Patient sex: F
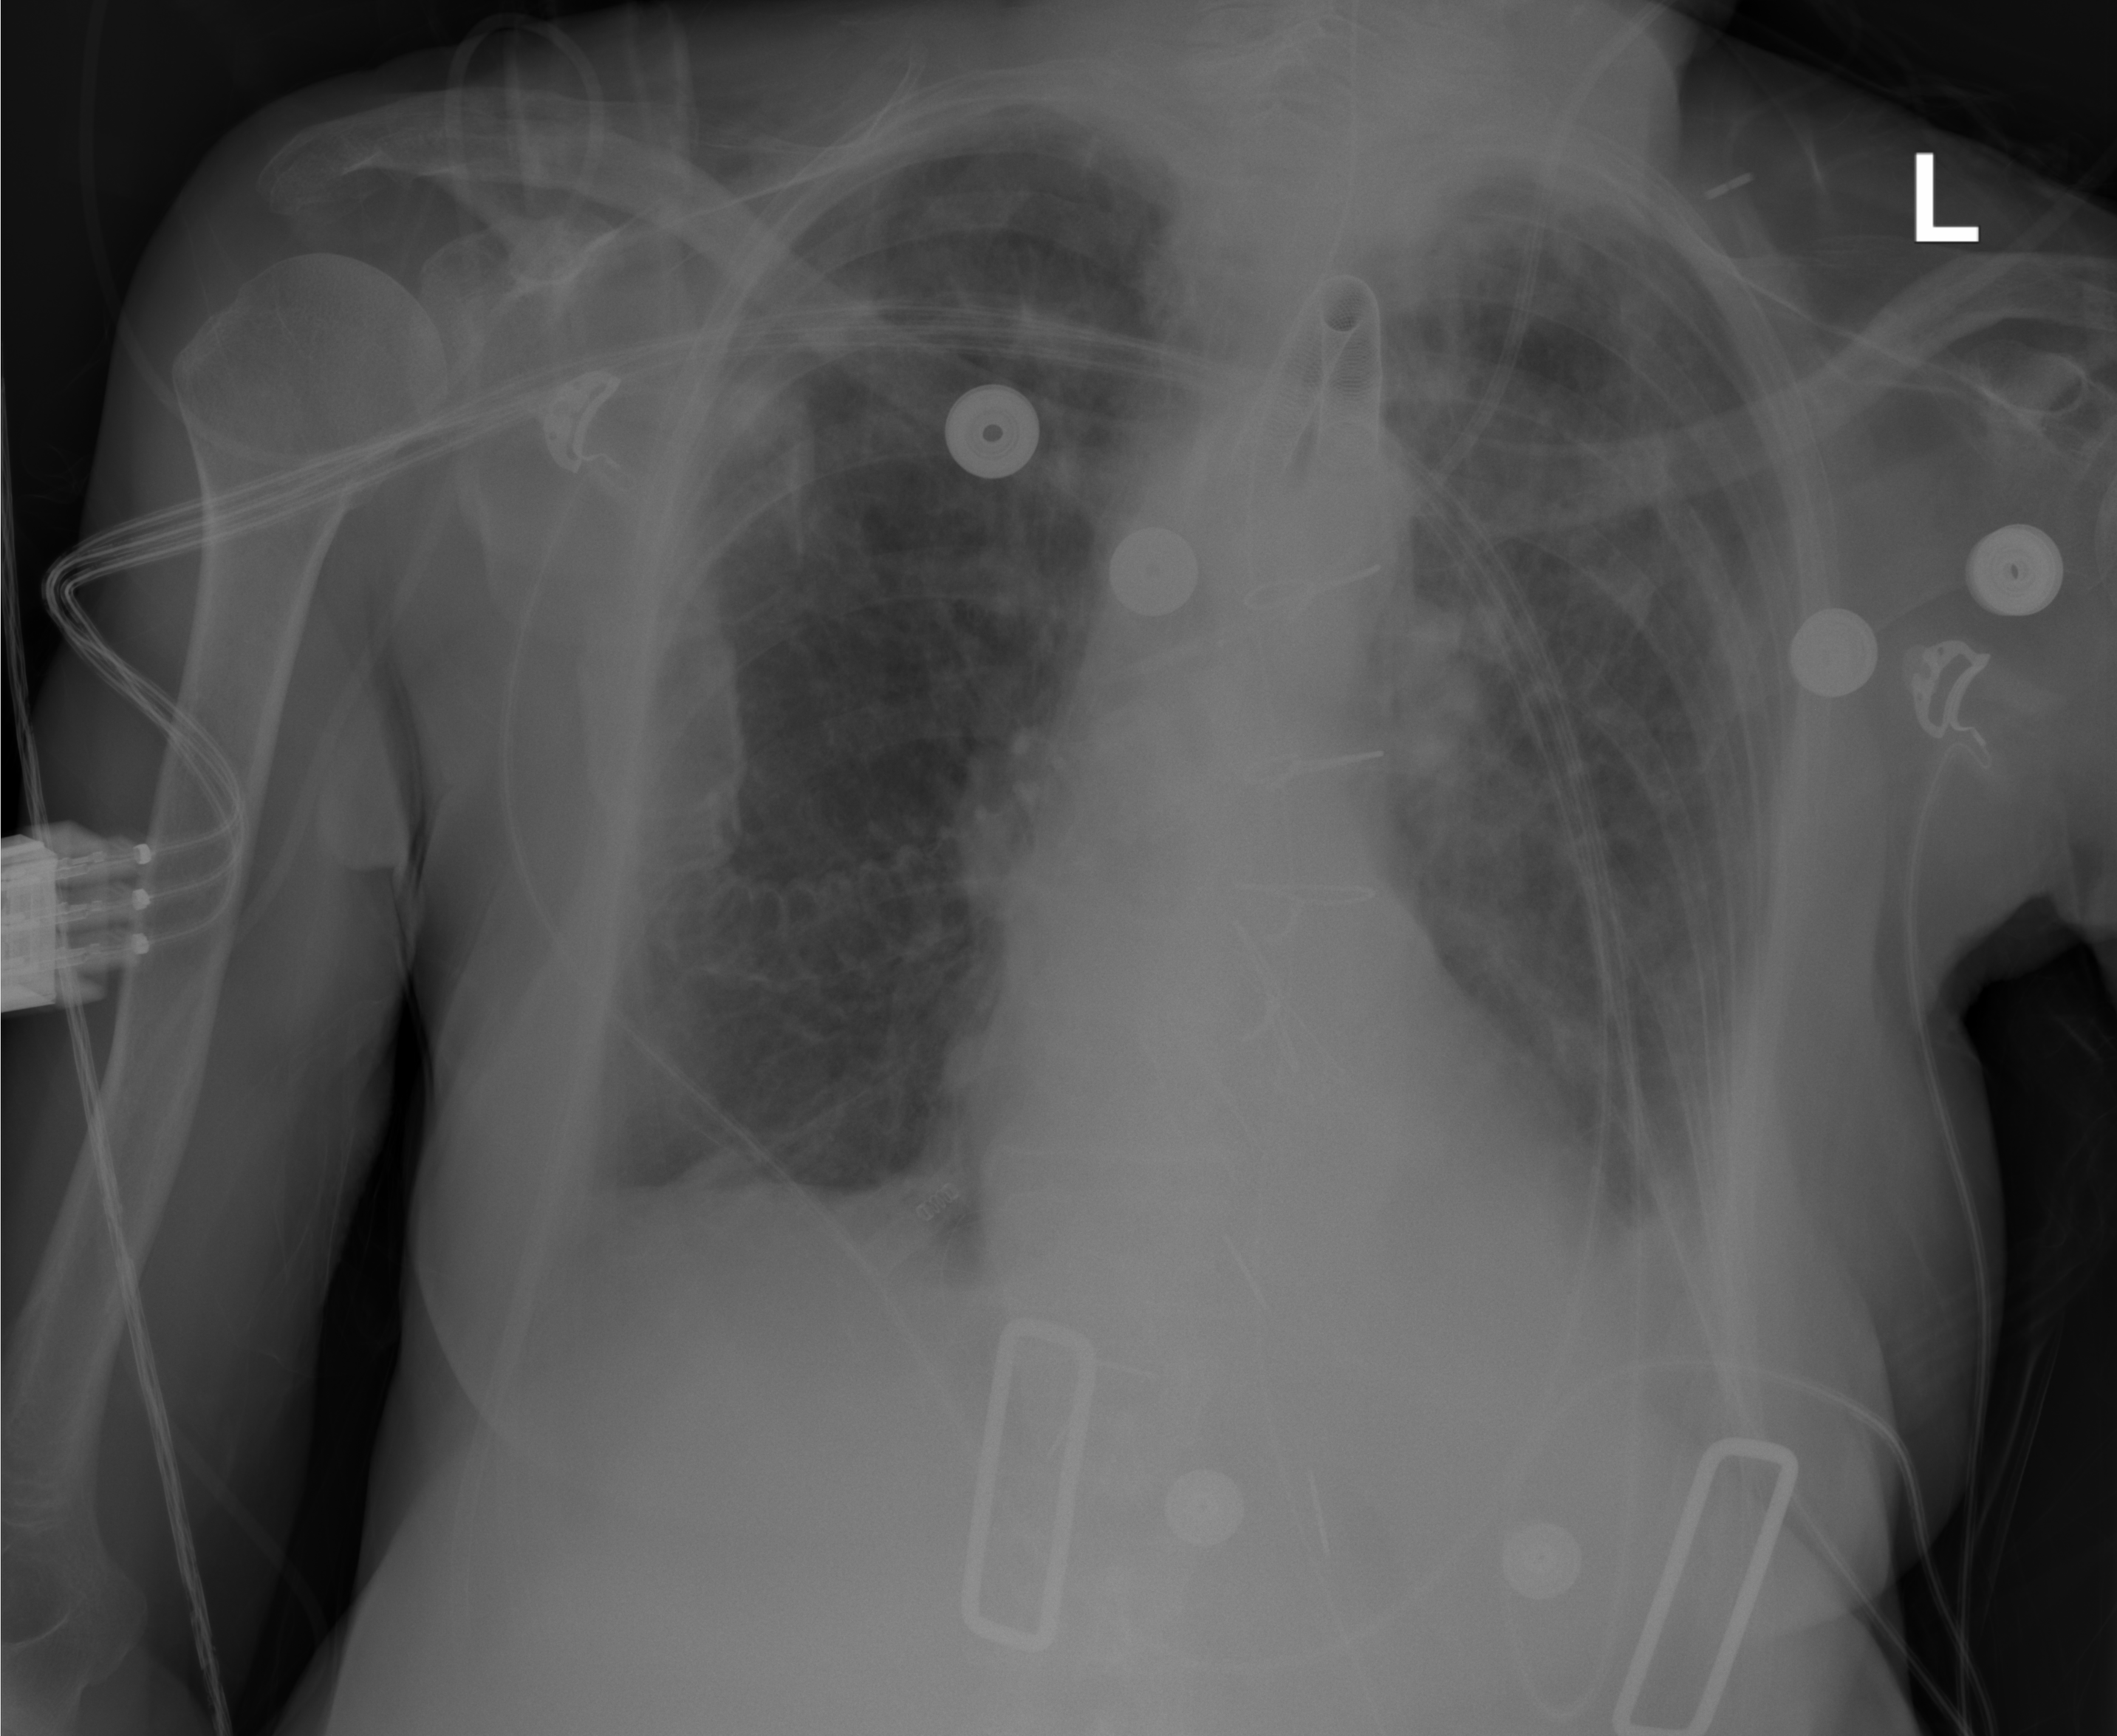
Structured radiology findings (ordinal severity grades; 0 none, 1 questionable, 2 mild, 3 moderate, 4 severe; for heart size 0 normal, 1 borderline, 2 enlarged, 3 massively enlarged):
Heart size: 0
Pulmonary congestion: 2
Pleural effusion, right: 2
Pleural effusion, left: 3
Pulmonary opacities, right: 3
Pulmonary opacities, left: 3
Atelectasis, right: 2
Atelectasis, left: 2